Question:
I want to use the above image in a img class to put underneath the photos. That have that class. See the markup example below.
'''
<img class="img-shadow" src="image.jpg">
'''
or may be like this
'''
<div class="img-shadow">
<img src="image.jpg">
</div>
'''
How would the css look?
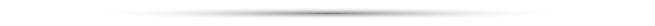
Answer: HTML:
'''
<div class="img-shadow">
<img src="image.jpg">
</div>
'''
CSS:
'''
.img-shadow{
background:url(your image URL) no-repeat center bottom;
padding-bottom:20px;
text-align:center;
}
'''
Adjust the padding on the bottom of the div to increase or decrease the distance between the bottom of the image and the shadow.